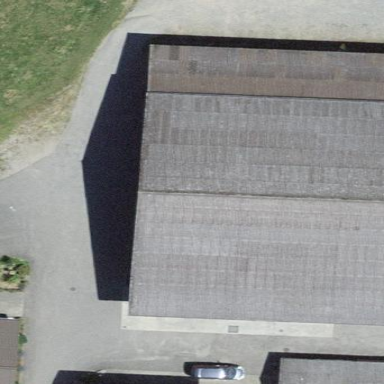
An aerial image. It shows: Farm building.